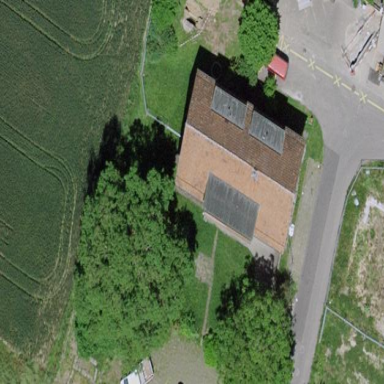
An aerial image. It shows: Residential building.